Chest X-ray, PA view. Patient: 39 years old, sex F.
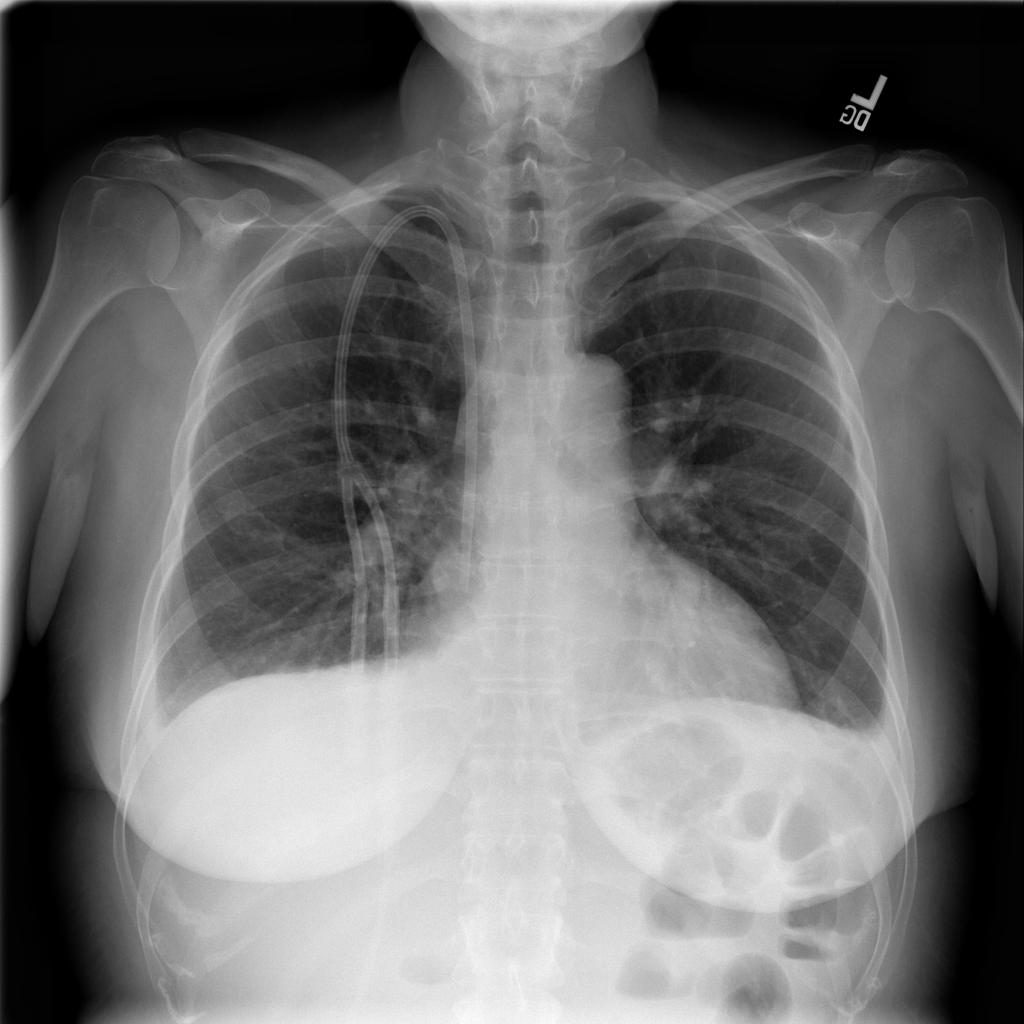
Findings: Effusion